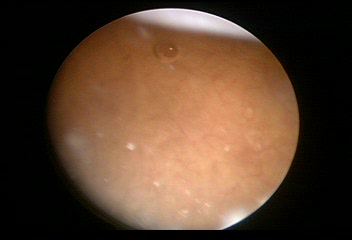
Modality: WLC
Class: Foreign bodies
Subclass: AirBubble
Bladder cancer association: No
Annotated structures: Air bubble